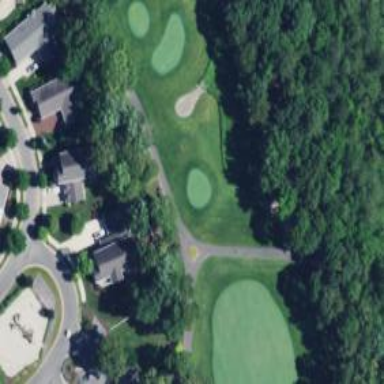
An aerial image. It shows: Service road used as golf cart path.